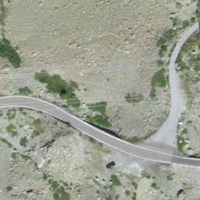
EUNIS habitat code: 48
Species observed at this site:
Saxifraga bryoides